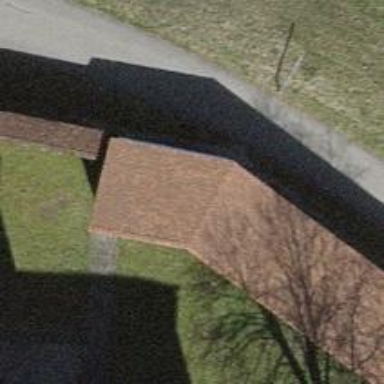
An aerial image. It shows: Wall is shown in the image.